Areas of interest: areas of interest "Botanical Garden"
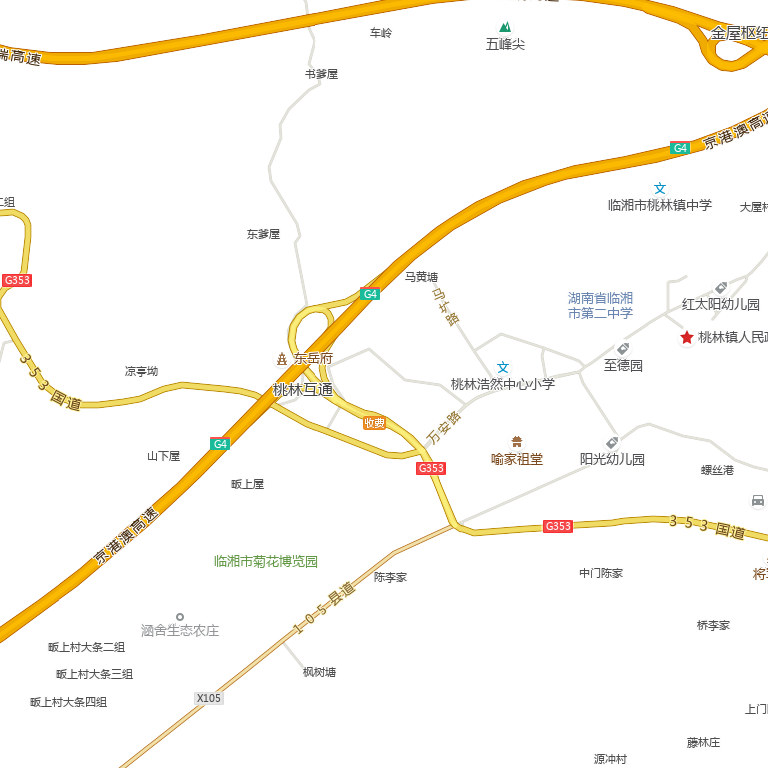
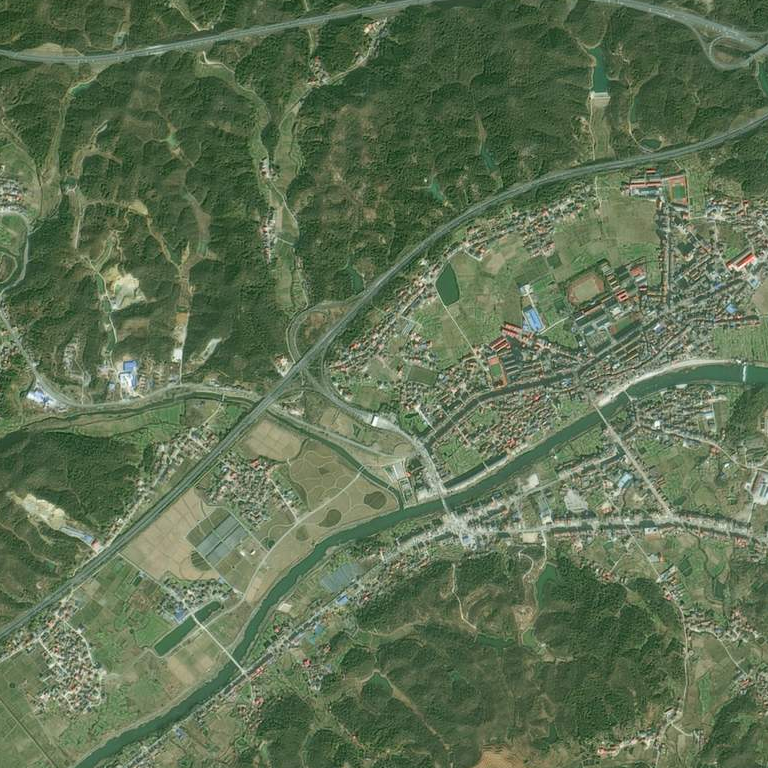